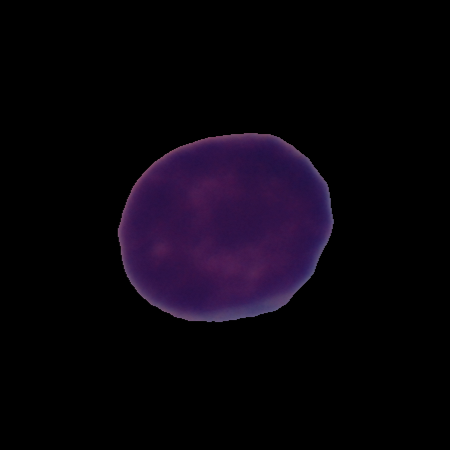
Label: cancer